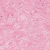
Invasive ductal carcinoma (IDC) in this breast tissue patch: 0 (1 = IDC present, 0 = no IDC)